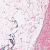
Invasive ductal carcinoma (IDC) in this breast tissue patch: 0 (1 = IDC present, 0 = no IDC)